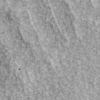
Label: not_dusty